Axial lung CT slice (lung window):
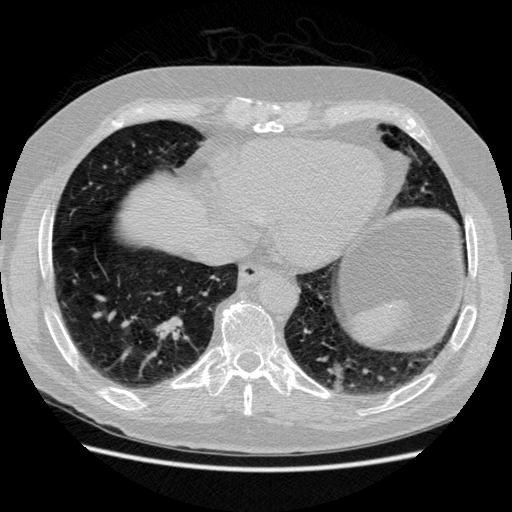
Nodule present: no